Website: home-depot
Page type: review-order
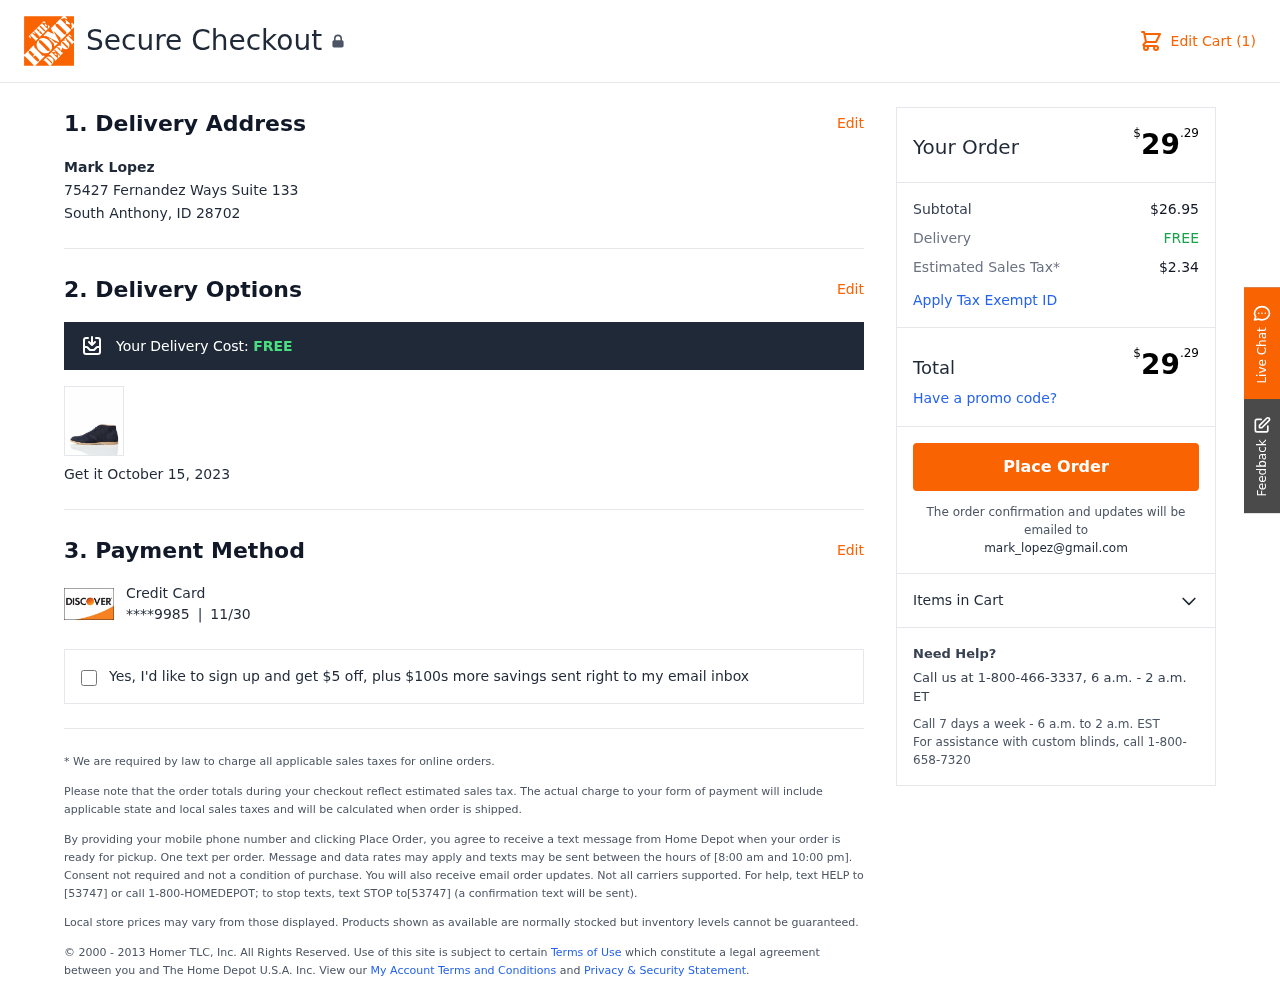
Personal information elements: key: PII_CARD_EXPIRY
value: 11/30
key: PII_CARD_LAST4
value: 9985
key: PII_CITY_STATE_ZIP
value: South Anthony, ID 28702
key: PII_EMAIL
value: mark_lopez@gmail.com
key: PII_FULLNAME
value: Mark Lopez
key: PII_STREET
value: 75427 Fernandez Ways Suite 133
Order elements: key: ORDER_NUM_ITEMS
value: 1
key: ORDER_SHIPPING_COST
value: FREE
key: ORDER_DELIVERY_DATE
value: October 15, 2023
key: ORDER_TOTAL
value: $29.29
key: ORDER_SUBTOTAL
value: $26.95
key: ORDER_TAX
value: $2.34